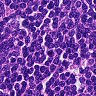
Metastatic tissue present: no